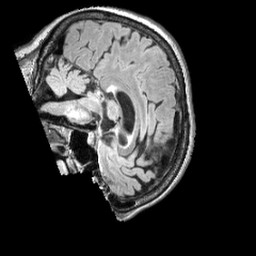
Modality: FLAIR
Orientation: sagittal
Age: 75
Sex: female
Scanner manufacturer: siemens
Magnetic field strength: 3 T
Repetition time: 5 s
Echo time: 0.387 s